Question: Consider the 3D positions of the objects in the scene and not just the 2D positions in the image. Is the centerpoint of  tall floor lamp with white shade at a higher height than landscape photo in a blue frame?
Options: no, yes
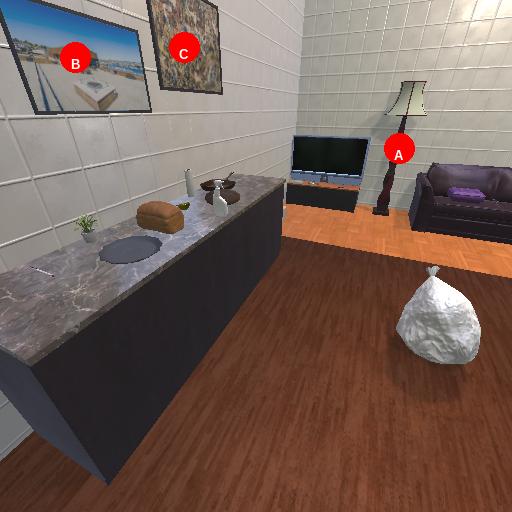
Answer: no